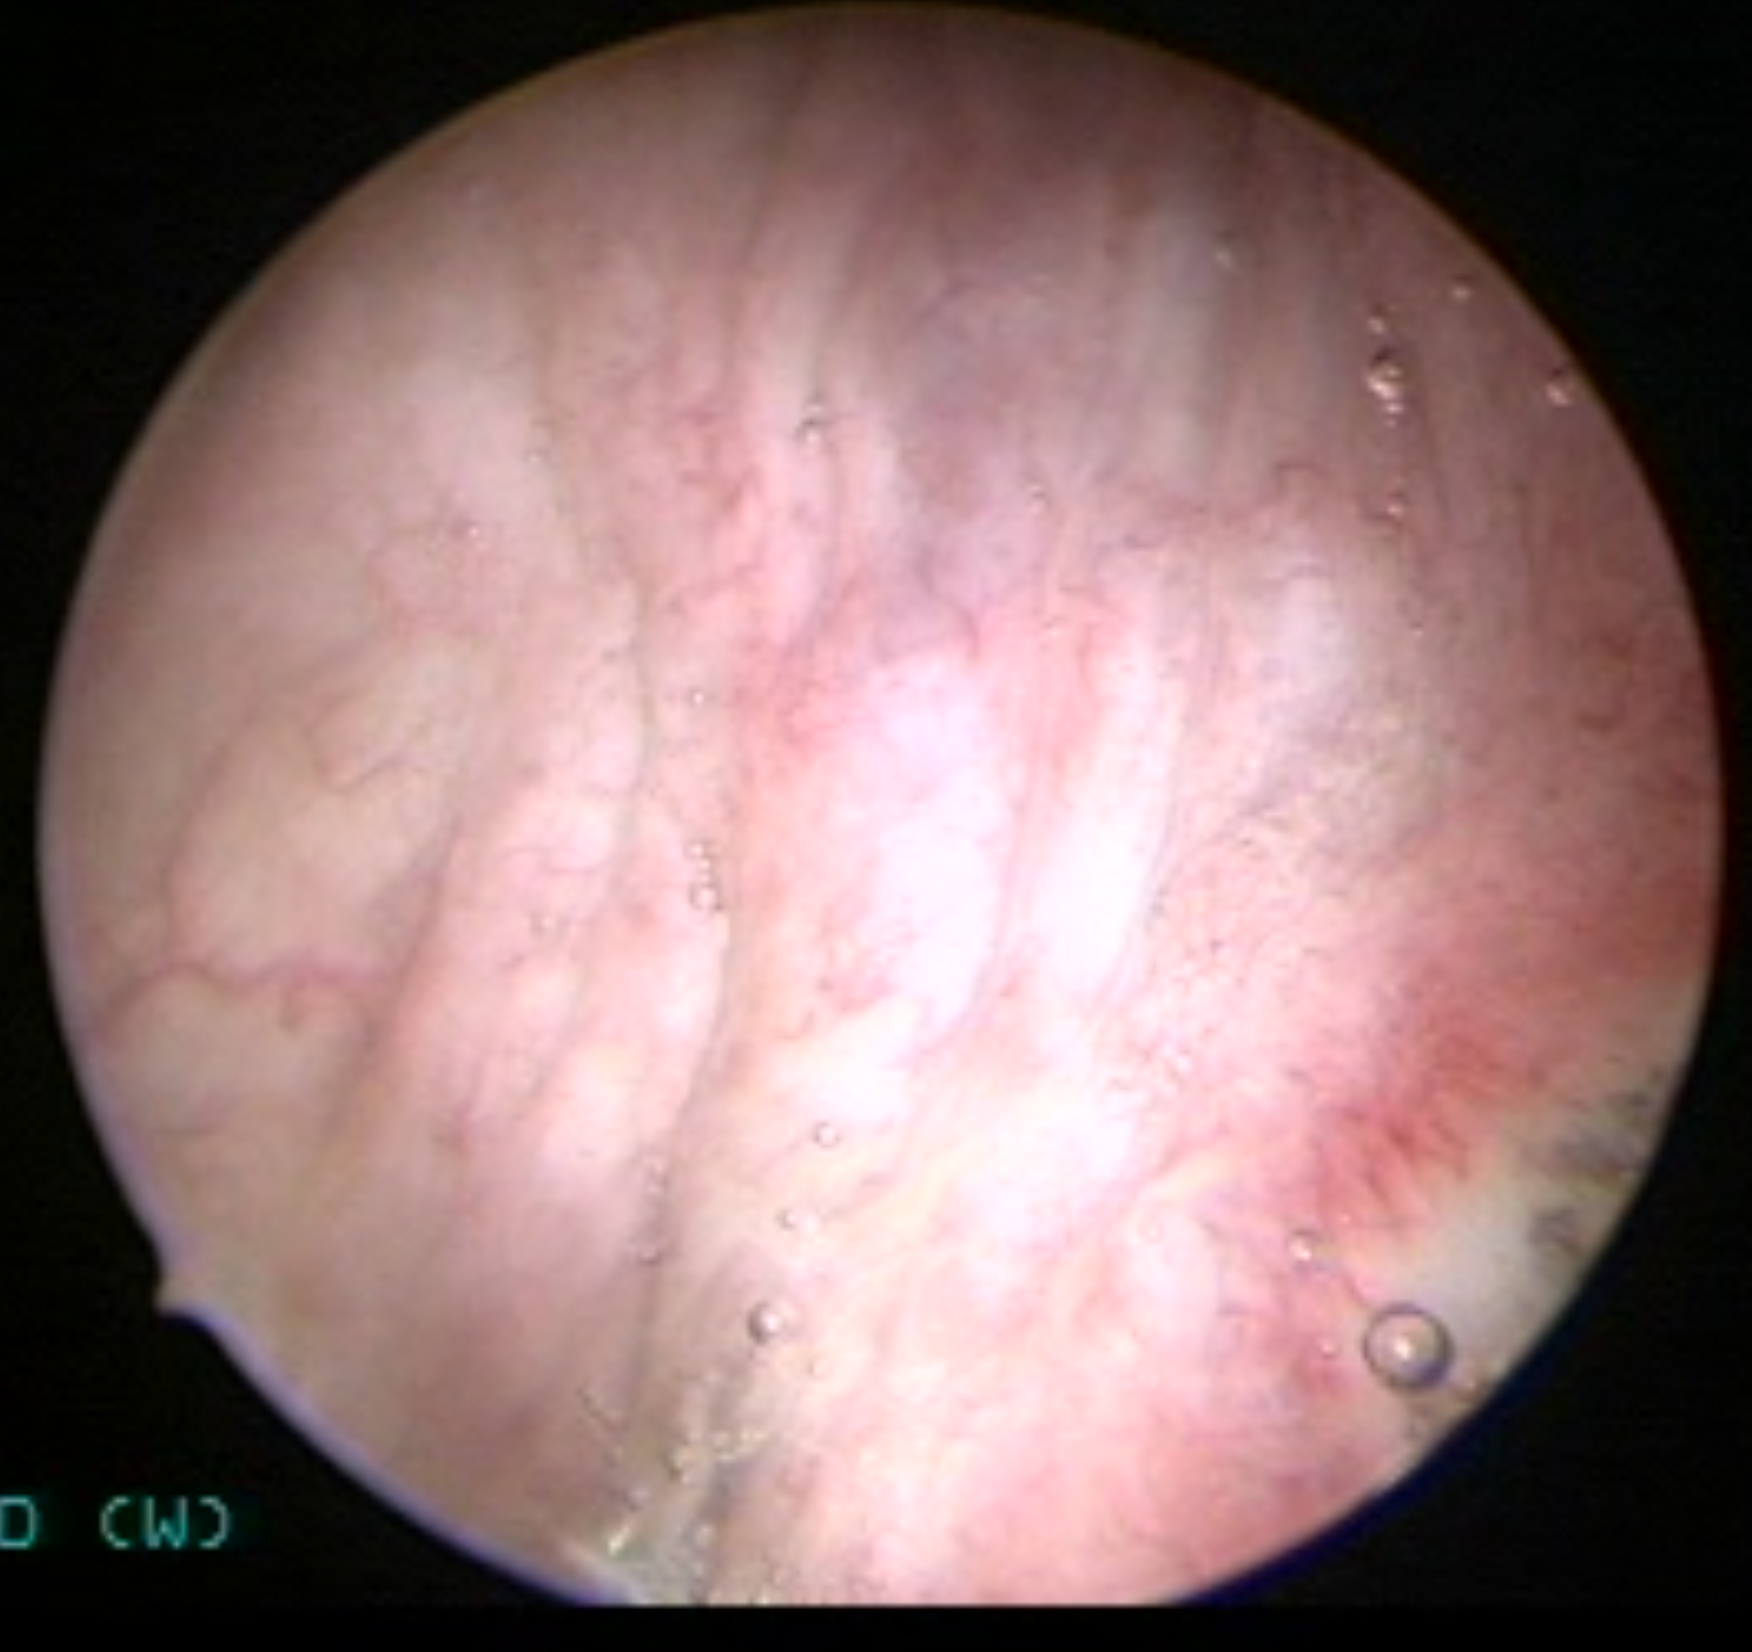
Modality: WLC
Class: Malignant
Subclass: CIS
Lesion: L3
Stage: Tis
Morphology: Non-papillary
Bladder cancer association: Yes